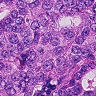
Metastatic tissue present: yes